В «чёрном ящике» с тремя выводами (см. рис) находятся два резистора и нелинейный элемент (лампочка от карманного фонарика), вольт-амперная характеристика которого изображена на рисунке (график ВАХ Л). На том же рисунке изображены вольт-амперные характеристики «чёрного ящика», снятые между выводами $2-3$ и $1-2$.
Определите сопротивления обоих резисторов.
Нарисуйте схему соединения элементов «чёрного ящика» и укажите на ней значения сопротивлений резисторов.
Графически постройте вольт-амперную характеристику «чёрного ящика» между выводами $1-3$.
Предполагая, что лампочка рассчитана на напряжение $U_0 = 4.5~ В$, определите, какое напряжение нужно создать между выводами $1$ и $3$, чтобы она горела полным накалом. Примечание. Необходимые построения следует производить непосредственно на приведённом рисунке.
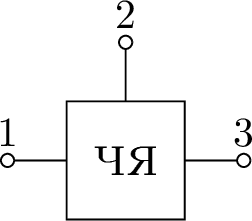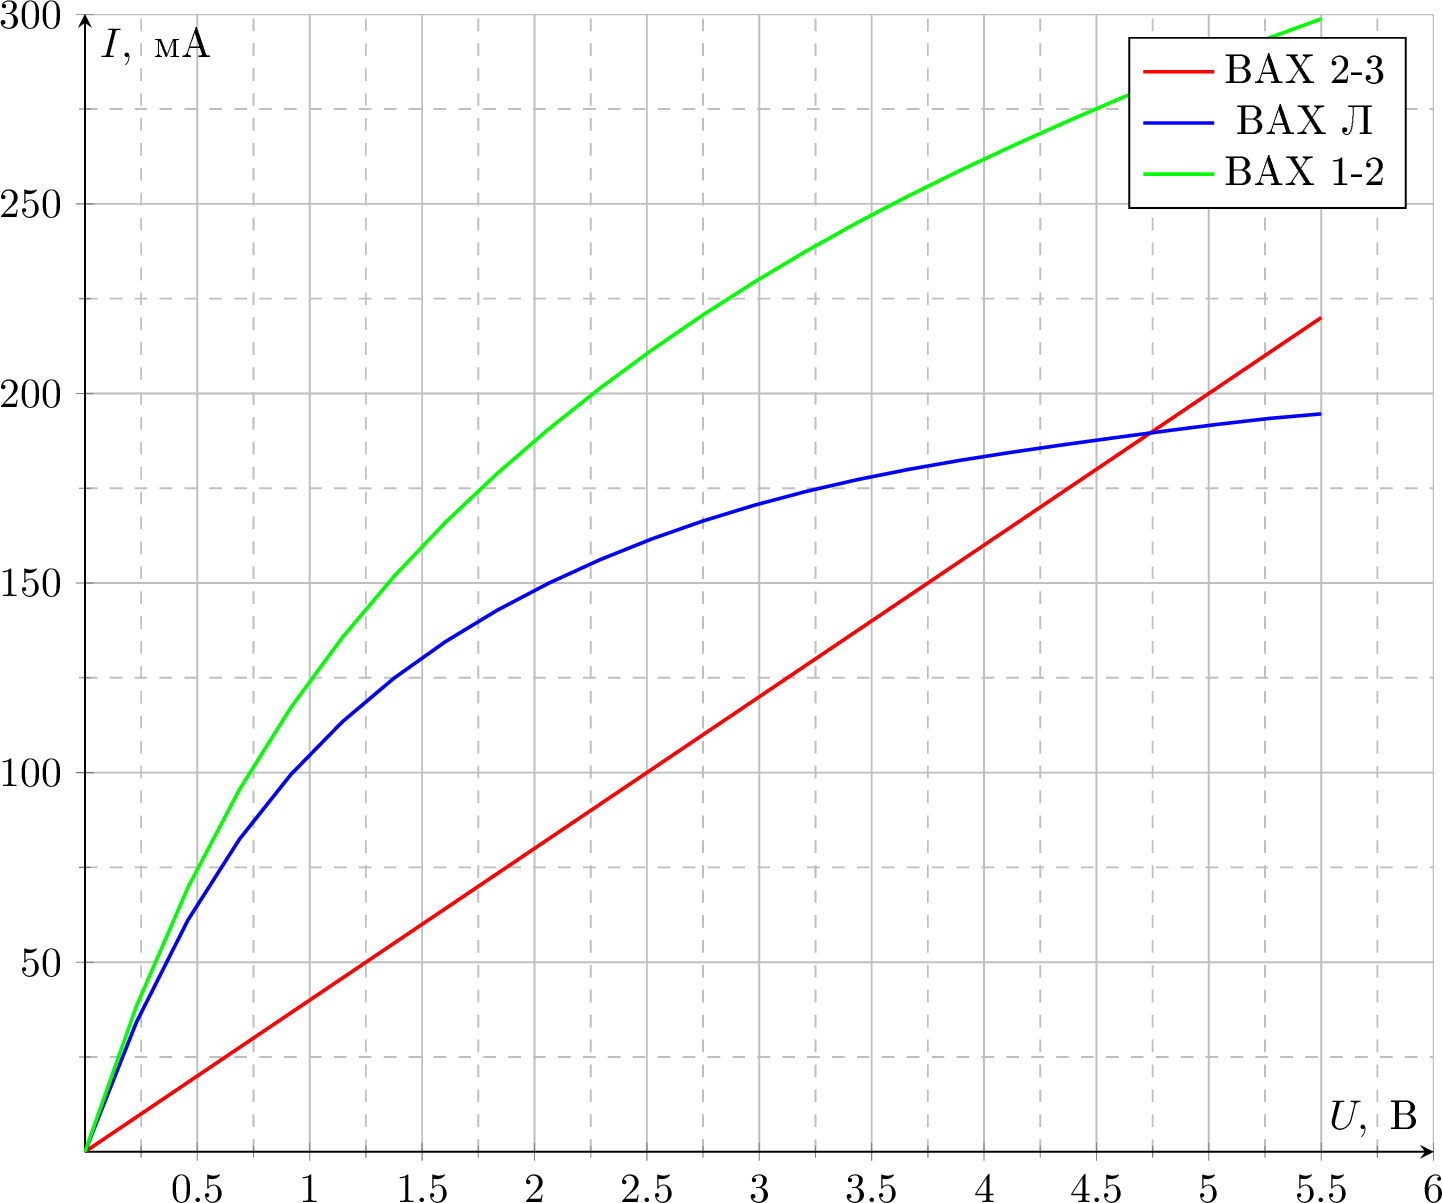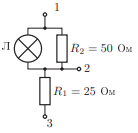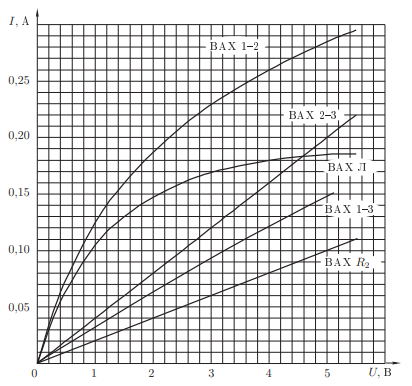
Ответ: $$ R_1=25~Ом; R_2=50~Ом $$
Ответ: $$ U=U_{0}+U_{23}=11.25~В $$
Темы:
T, Электричество, Нелинейный элемент, Всероссийские, Электрические цепи, Черный ящик, Обработка графика